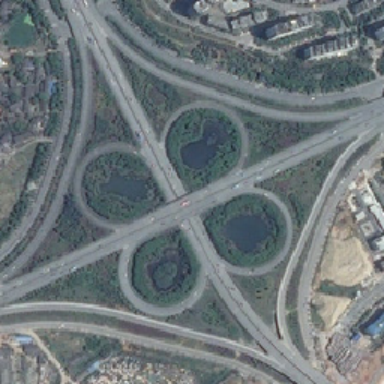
The road of the viaduct is curved and its amazing design looks like a flower .